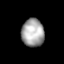
Tissue: lung
Cell type: Endothelial cells
Senescence score: 0.6016
Nuclear area (px): 622
Mean DAPI intensity: 164.059